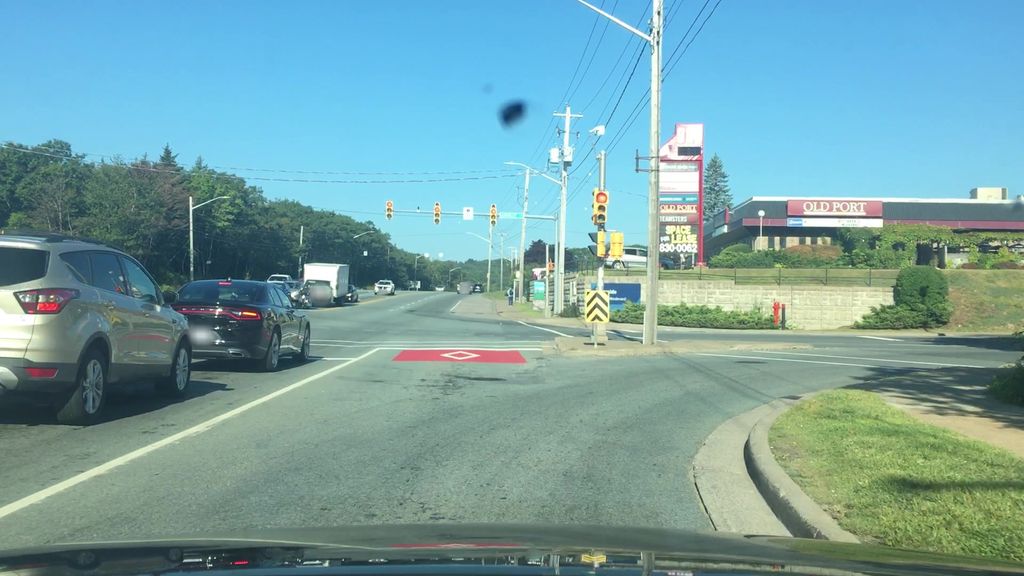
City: halifax